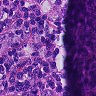
Metastatic tissue present: yes